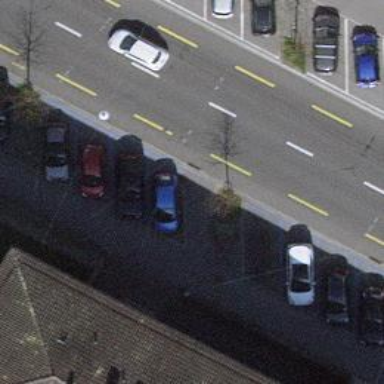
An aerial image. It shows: Tertiary road with asphalt surface and lanes for both cyclists and trolleys.